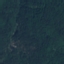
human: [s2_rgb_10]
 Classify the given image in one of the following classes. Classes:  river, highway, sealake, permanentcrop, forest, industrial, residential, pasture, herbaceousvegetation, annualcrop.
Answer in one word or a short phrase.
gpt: Forest